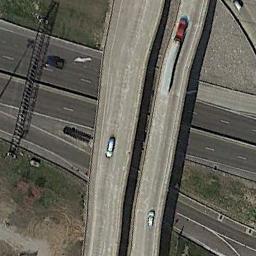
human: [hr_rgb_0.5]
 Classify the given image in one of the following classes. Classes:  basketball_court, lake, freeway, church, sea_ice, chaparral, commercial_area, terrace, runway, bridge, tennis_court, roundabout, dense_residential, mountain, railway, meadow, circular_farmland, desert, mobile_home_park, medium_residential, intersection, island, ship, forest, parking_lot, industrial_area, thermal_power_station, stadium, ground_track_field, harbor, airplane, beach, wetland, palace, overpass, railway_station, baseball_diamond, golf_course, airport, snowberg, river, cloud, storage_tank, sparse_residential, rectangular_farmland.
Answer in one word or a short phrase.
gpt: overpass